Question: Below is the desired style:

This is the jsfiddle link: <URL>
'''
<div class="photos">
<ul>
<li><span><a href="#"><img src="http://cdn.androidbeat.com/wp-content/uploads/2013/07/android.jpg" width="200" height="150" /></a></span>
<span>Android</span>
<a href="">See More...</a>
</li>
<li><a href="#"><img src="http://lotssports.com/wp-content/uploads/2013/07/zappy-android-300x300.jpg" width="200" height="150" /></a>
<span>Android</span>
<a href="">See More...</a>
</li>
<li><a href="#"><img src="http://cdn.androidbeat.com/wp-content/uploads/2013/07/android.jpg" width="200" height="150" /></a></li>
<li><a href="#"><img src="http://2.bp.blogspot.com/-65ZTcnMYW9c/TurVOon7PrI/AAAAAAAAA_s/07tBb3zCktI/s400/new%2Bprof.png" width="200" height="150" /></a></li>
</ul>
</div>
'''
'''
/* gallery display */
.photos {
display: block;
}
.photos ul {
list-style: none;
}
.photos ul li {
display: inline;
list-style: none;
float: left;
padding: 0 10px 0 0;
text-align:center;
}
.photos ul li span a {
background-color: #fff;
}
.photos ul li a {
display: block;
/*
margin-right: 10px;
margin-bottom: 7px; */
opacity: 0.75;
-webkit-transition: all 0.3s linear;
-moz-transition: all 0.3s linear;
transition: all 0.3s linear;
}
.photos ul li a:hover {
opacity: 1.0;
}
.photos ul li a img {
border: 6px solid #e1d9ec;
}
'''
But the problem is I can't make the background color white for each list item (image with text underneath) Any help is much appreciated. thanks.
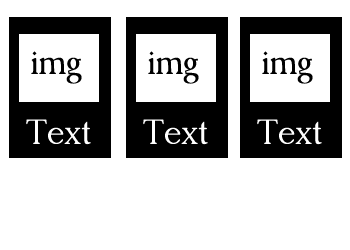
Answer: <URL>
'''
.photos ul li {
background: #999;
display: inline;
list-style: none;
float: left;
margin-right: 10px;
padding: 0;
text-align:center;
color: #fff;
}
'''
or
'''
.photos ul li {
background: #fff;
display: inline;
list-style: none;
float: left;
margin-right: 10px;
padding: 0;
text-align:center;
color: #000;
}
'''